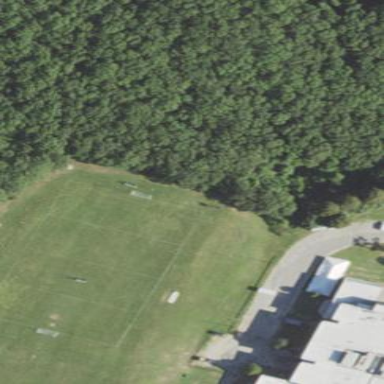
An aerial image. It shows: Field hockey pitch where players can enjoy the sport.